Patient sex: F
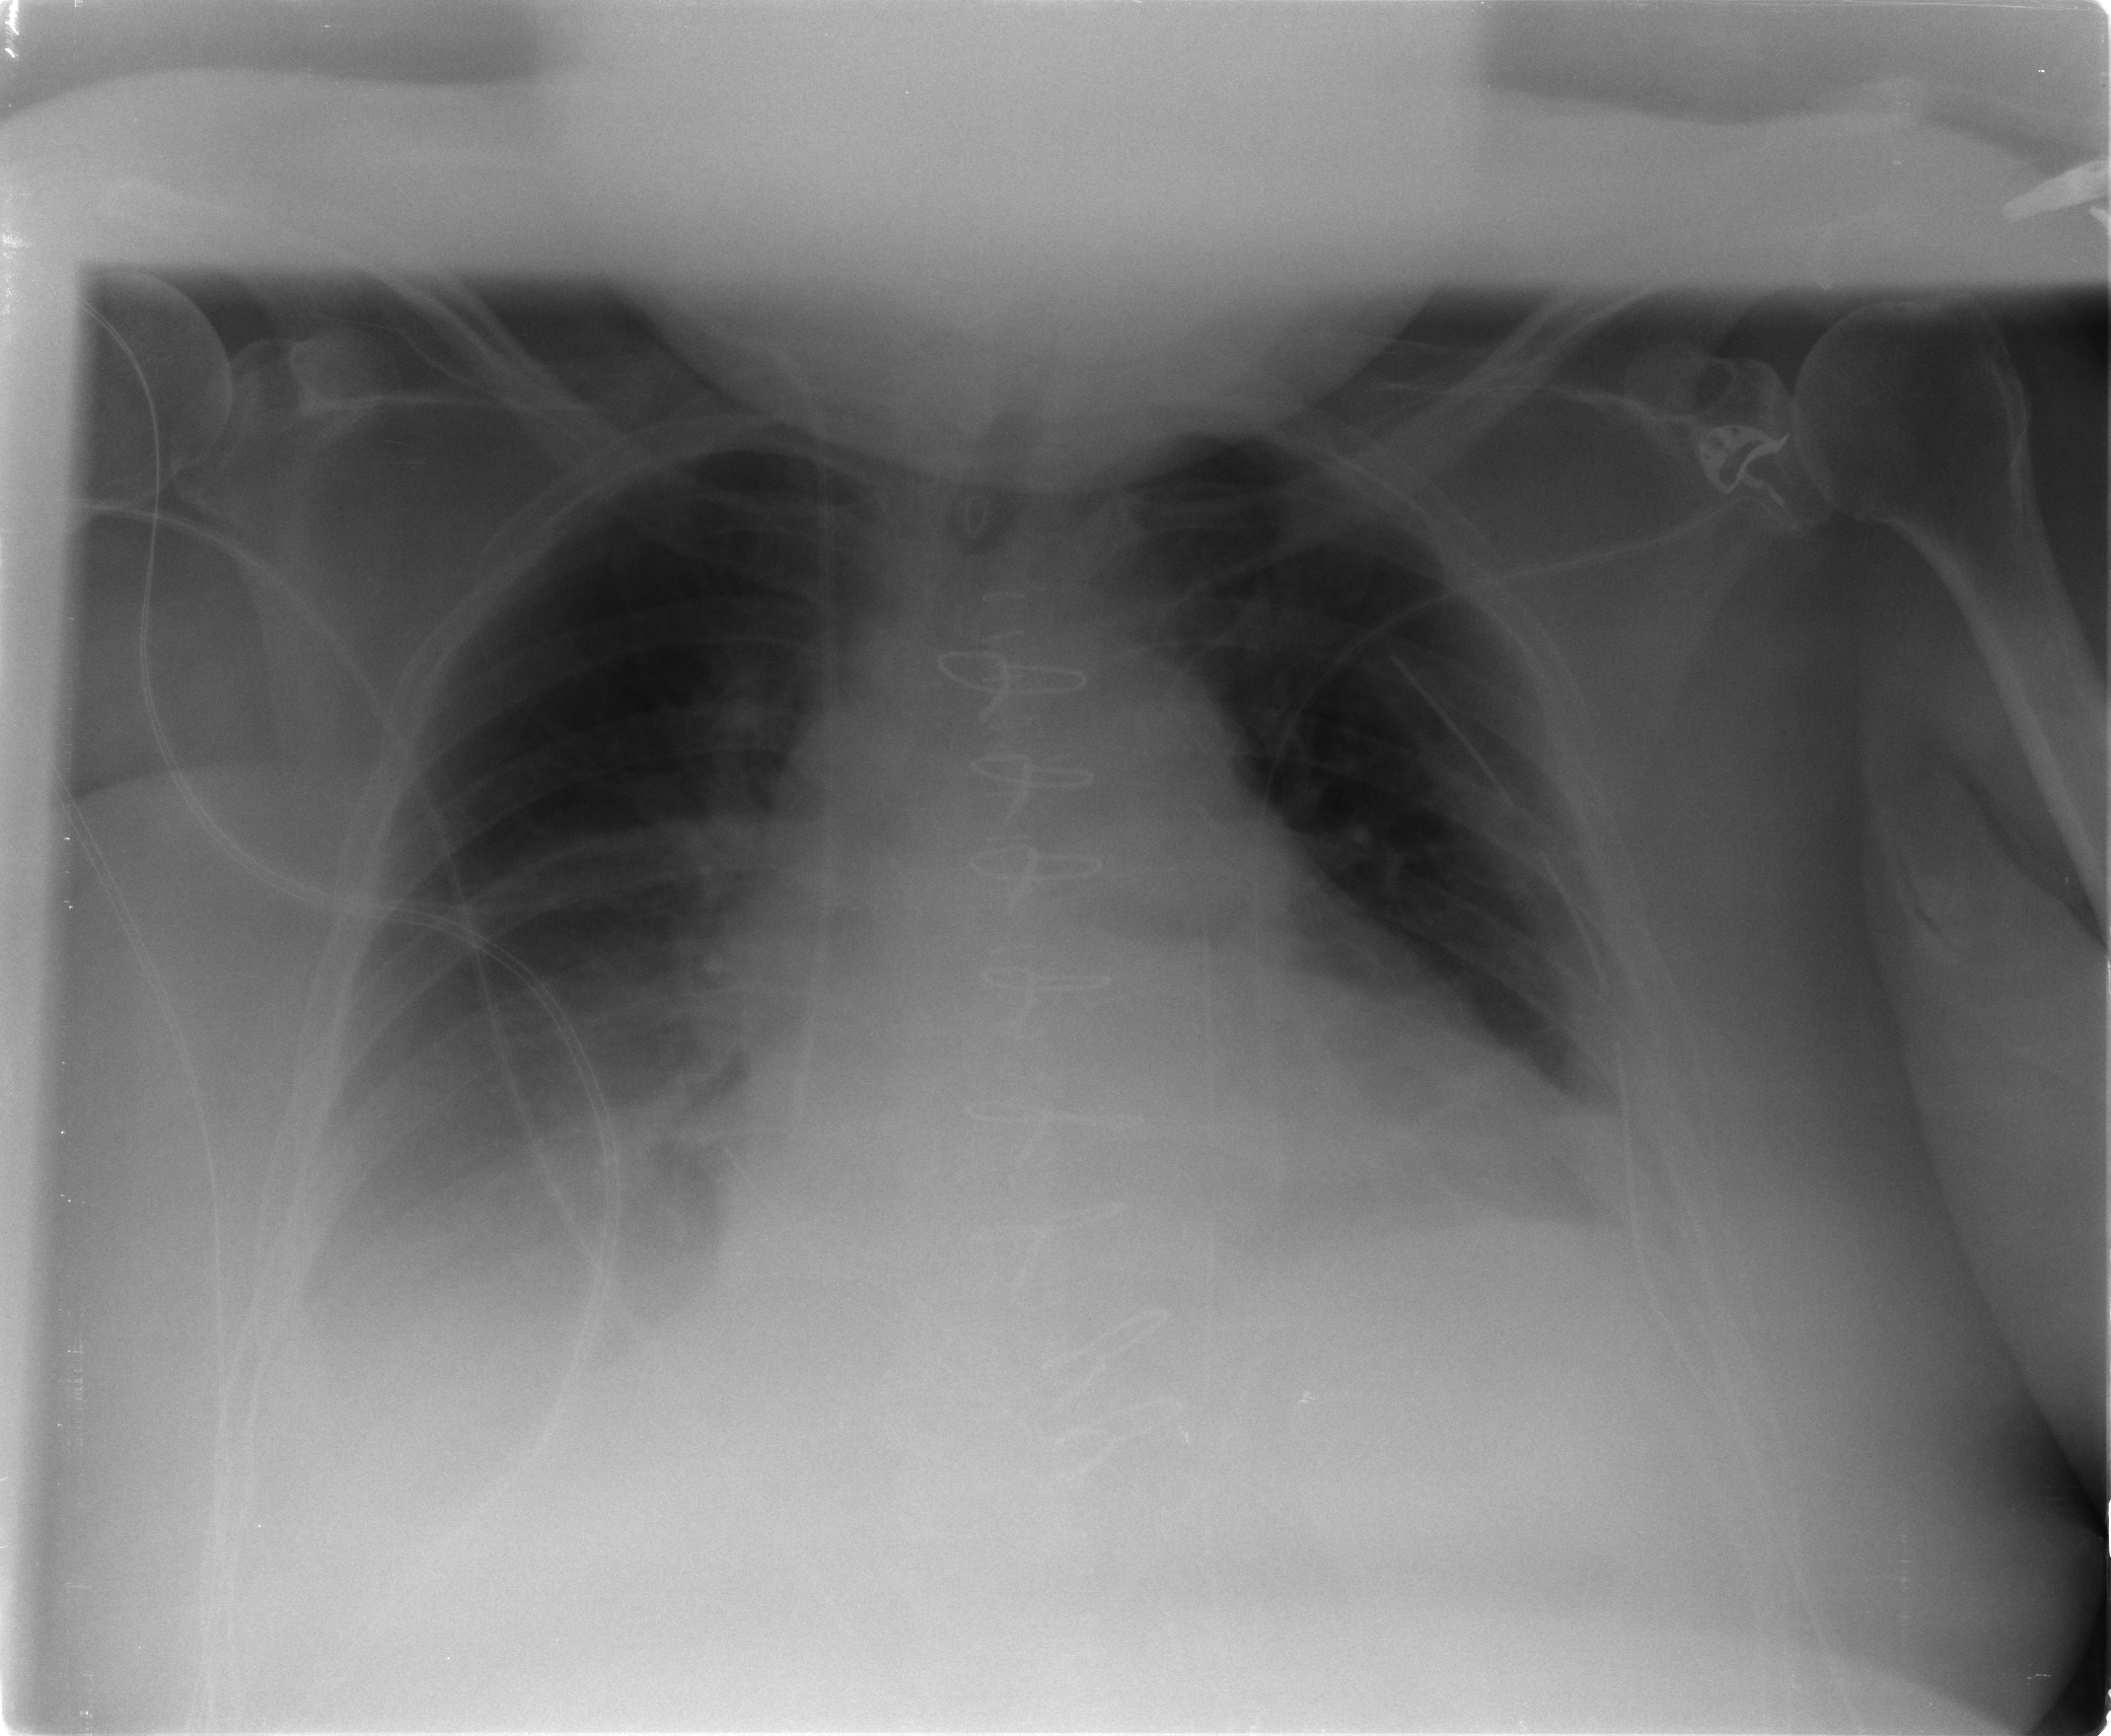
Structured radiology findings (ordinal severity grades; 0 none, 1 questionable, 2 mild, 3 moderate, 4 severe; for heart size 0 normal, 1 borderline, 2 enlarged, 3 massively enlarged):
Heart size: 2
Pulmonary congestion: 1
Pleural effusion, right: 2
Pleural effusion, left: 1
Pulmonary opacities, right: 0
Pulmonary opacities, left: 0
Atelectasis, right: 2
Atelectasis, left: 2